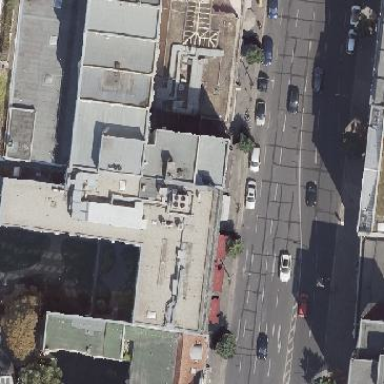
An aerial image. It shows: Part of the building is designated for commercial use.